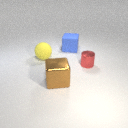
large brown metal cube to the left of small red metal cylinder